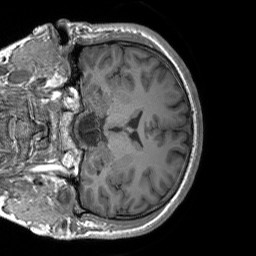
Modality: T1w
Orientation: coronal